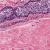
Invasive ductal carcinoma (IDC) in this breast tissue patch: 0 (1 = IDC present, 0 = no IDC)